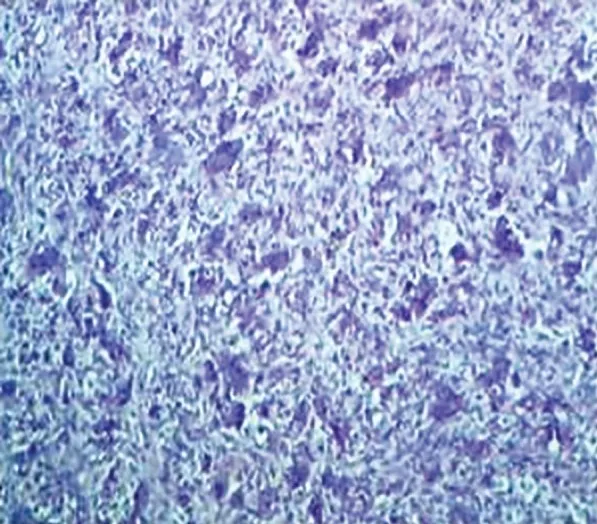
Photomicrograph showing multiple multinucleated giant cells in collagenous stroma (hematoxylin and eosin stain, 10* magnification).
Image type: pathology (h&e)